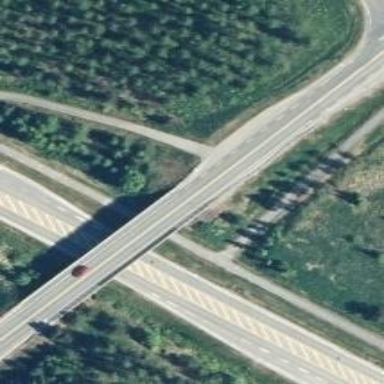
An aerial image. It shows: Asphalt road classified as trunk highway.